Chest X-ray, AP view. Patient: 34 years old, sex F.
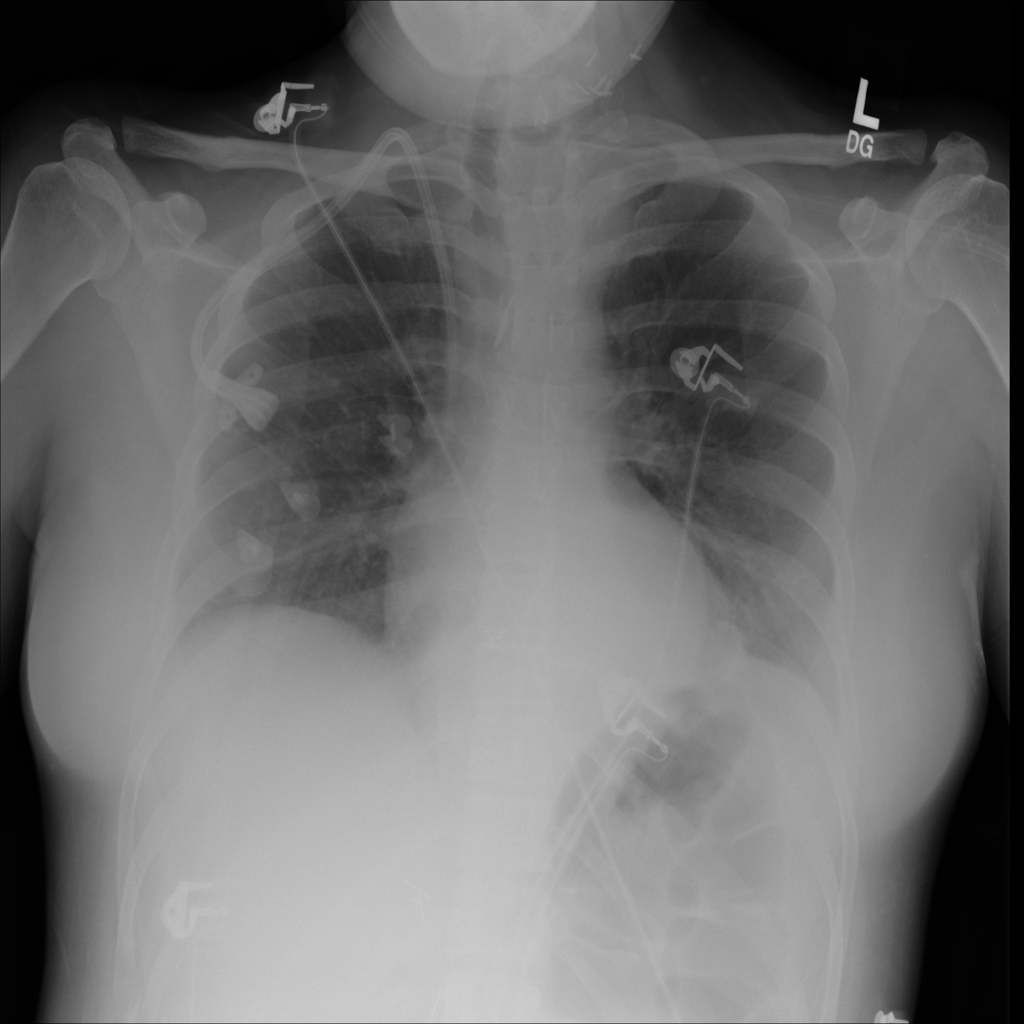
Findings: No Finding